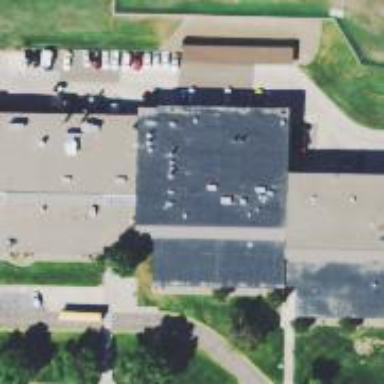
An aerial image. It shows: School.